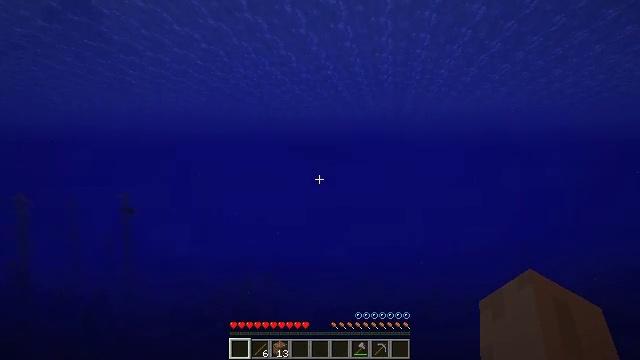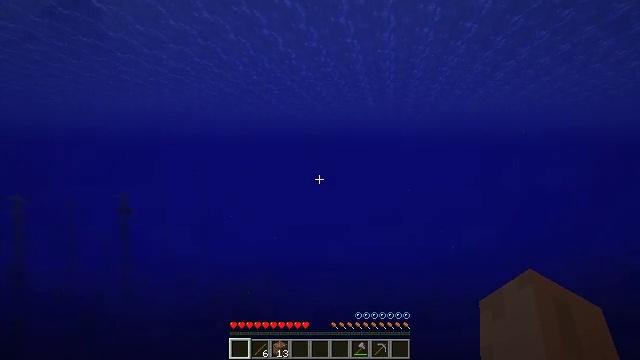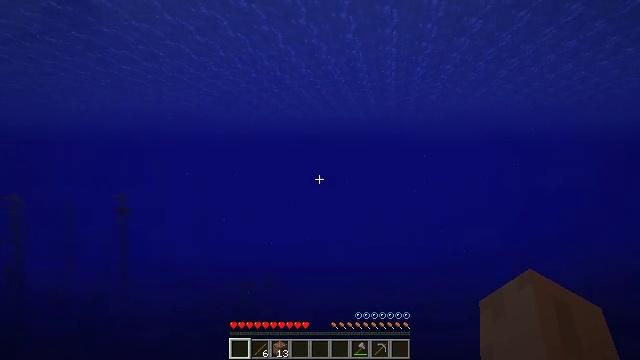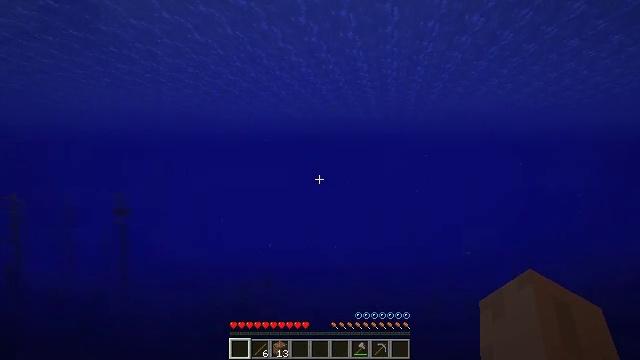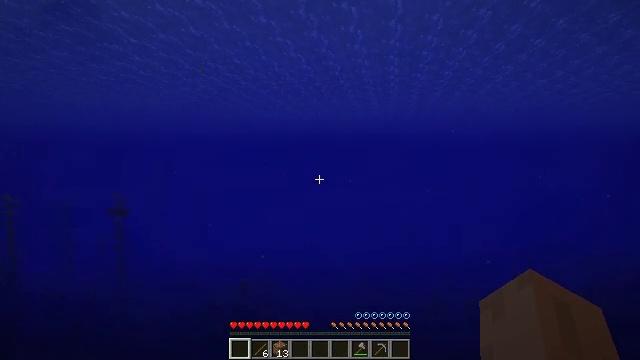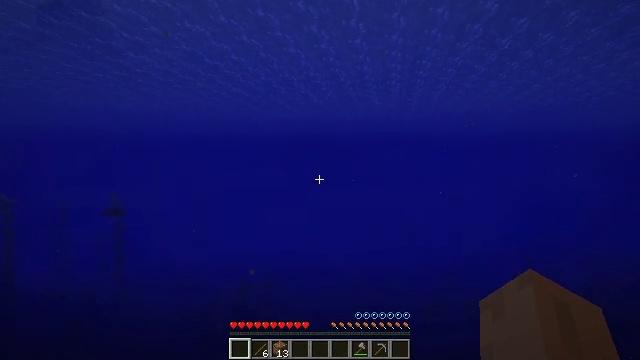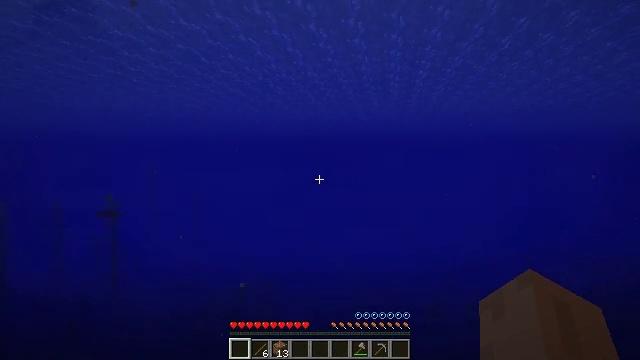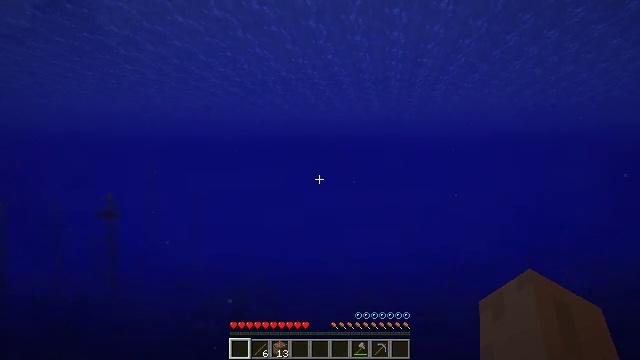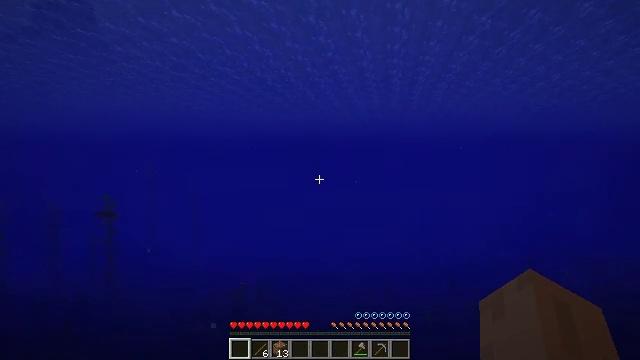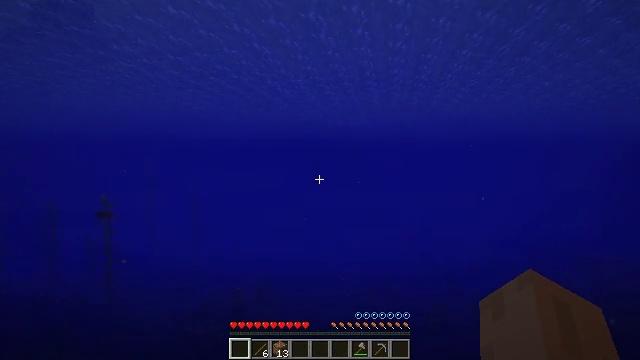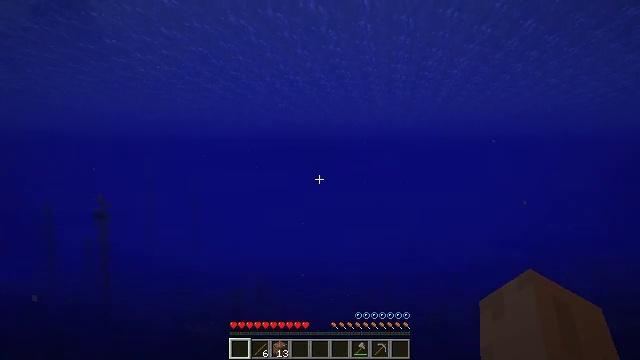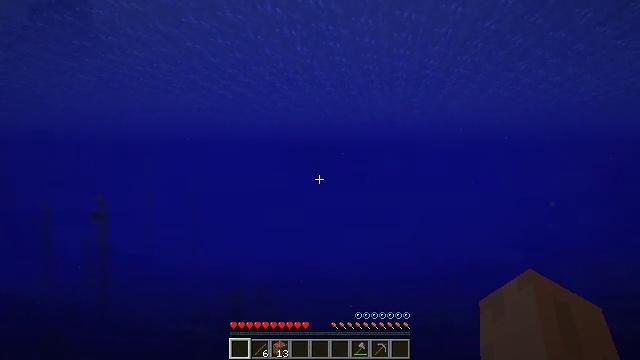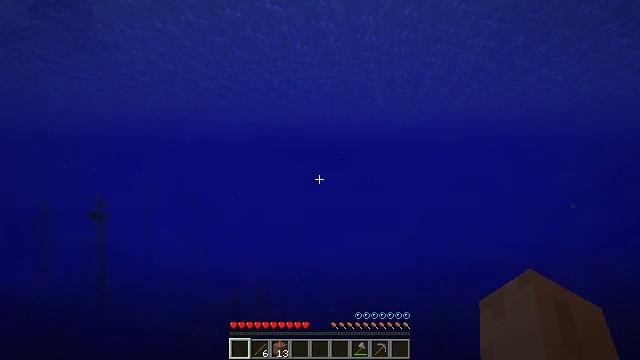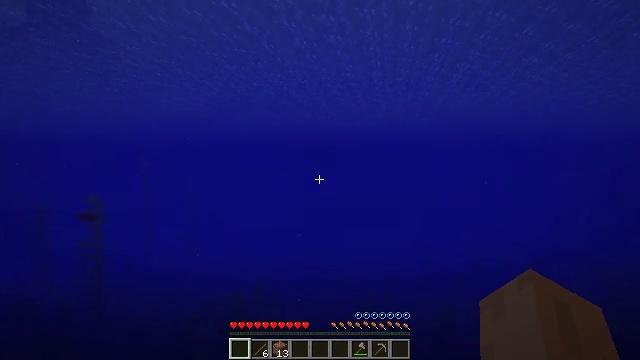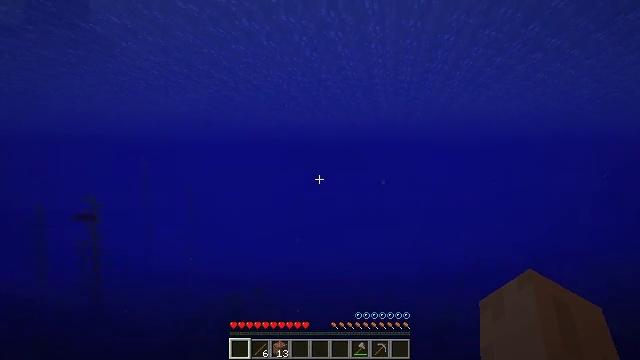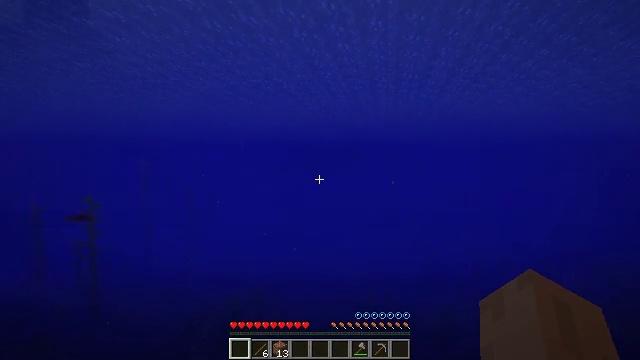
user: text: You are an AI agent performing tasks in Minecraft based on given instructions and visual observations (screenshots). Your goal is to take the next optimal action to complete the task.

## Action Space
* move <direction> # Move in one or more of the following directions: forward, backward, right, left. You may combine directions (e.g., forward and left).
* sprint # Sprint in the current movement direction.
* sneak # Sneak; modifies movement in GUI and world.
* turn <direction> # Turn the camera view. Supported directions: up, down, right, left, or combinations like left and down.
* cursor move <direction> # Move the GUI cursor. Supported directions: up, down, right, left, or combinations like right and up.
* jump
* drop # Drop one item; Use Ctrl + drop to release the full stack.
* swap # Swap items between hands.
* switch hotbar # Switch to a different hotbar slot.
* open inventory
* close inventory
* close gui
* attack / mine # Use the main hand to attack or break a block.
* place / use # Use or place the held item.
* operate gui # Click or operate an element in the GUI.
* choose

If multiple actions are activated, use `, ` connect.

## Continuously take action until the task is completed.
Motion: motion action
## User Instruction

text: Remove the jungle slab block.
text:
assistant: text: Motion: move forward
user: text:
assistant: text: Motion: move forward
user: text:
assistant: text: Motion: move forward
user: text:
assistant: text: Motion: move forward
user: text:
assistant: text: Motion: move forward
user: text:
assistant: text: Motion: move forward
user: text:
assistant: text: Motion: move forward
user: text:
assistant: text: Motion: move forward
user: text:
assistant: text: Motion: move forward
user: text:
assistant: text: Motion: move forward
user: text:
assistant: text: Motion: move forward
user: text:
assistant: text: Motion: move forward
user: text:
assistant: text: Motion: move forward
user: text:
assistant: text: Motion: move forward
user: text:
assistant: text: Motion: move forward
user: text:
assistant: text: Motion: move forward
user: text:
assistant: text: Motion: move forward
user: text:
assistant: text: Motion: move forward
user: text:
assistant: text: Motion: move forward
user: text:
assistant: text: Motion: move forward
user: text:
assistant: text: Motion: move forward
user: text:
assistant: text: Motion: move forward
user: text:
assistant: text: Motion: move forward
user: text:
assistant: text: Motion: move forward
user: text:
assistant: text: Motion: move forward
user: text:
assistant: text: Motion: move forward
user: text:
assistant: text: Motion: move forward
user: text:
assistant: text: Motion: move forward
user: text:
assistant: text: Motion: move forward
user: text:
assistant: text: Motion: move forward